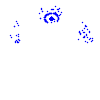
Particle: pion